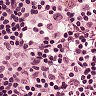
Metastatic tissue present: no